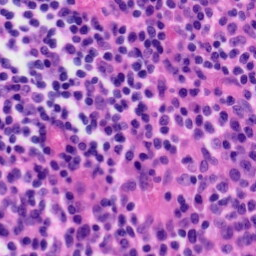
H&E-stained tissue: Tonsil